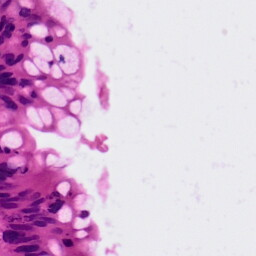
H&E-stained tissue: Colon